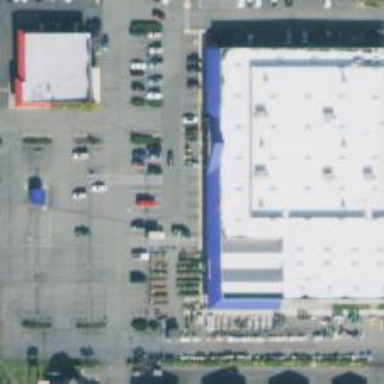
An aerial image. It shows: Parking space.